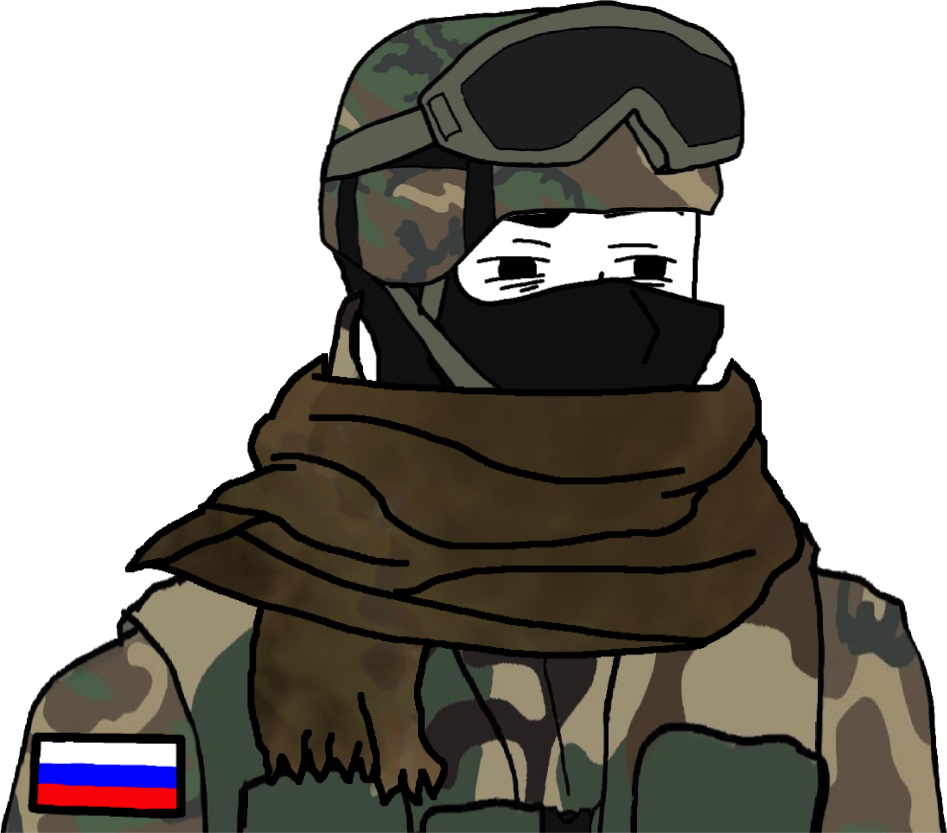
Label: 5_Twinkjak